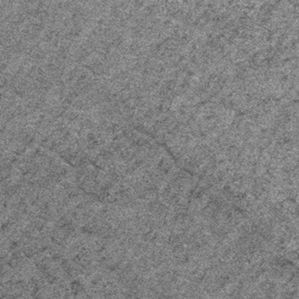
Label: frost